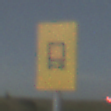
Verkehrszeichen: KennzeichnungspflichtigeFahrzeugeGefaehrlicheGueterOhnePfeilsymbol
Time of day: Night
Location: Outdoor (Nature)
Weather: Clear
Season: NotSpecified
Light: Natural